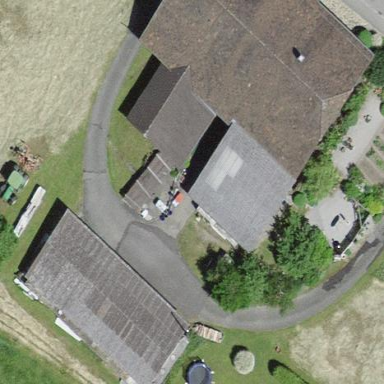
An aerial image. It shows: Garage building.